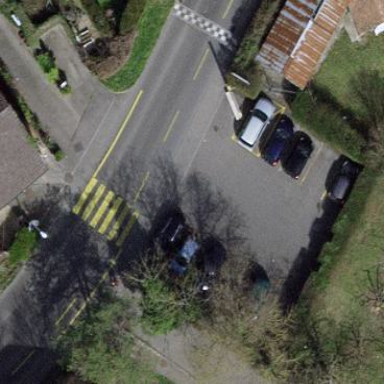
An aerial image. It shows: Parking area with surface.